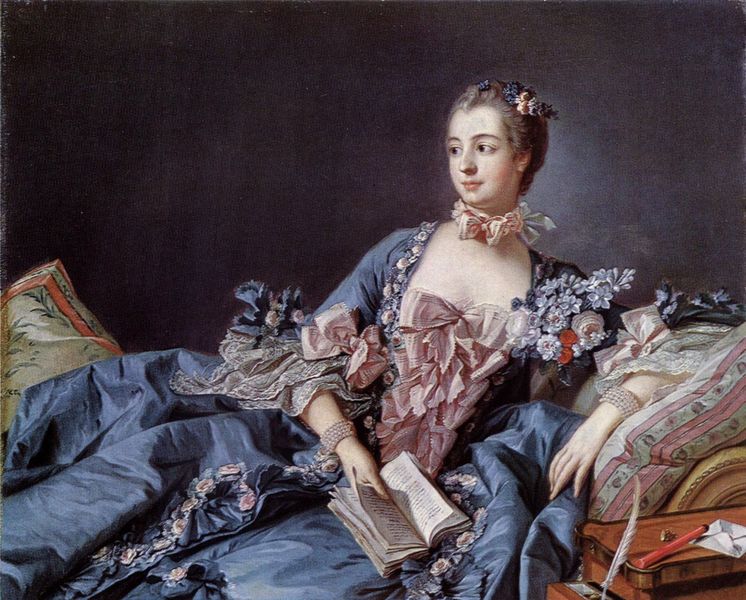
Titel: Porträt der Madame de Pompadour
Künstler: François Boucher
Standort: Edinburgh
Institution: National Gallery of Scotland
Schlagwörter: blau, feder, gemälde, haut, schatten, weiß, mädchen, blume, blumen, decolte, elegant, finger, frankreich, frau, frisur, haar, hintergrund, kleid, licht, mund, nase, ohr, schmuck, stuhl, tisch, blick, blüten, dame, rose, rosen, rot, malerei, muster, rock, schleife, jung, augen, barock, falten, gesicht, haarschmuck, inkarnat, samt, ärmel, bildnis, hals, hände, möbel, portrait, porträt, öl, haare, saum, schleifen, blässe, dekollete, dekolletee, dekoltee, kinn, lippen, perlen, puder, rokoko, rosa, schön, seide, hellblau, kopfbedeckung, kommode, sofa, liegen, ruhen, halsband, mieder, tüll, lila, violett, ölgemälde, blue, cushion, hands, kissen, könig, ornate, pillow, pillows, red, white, women, dark, dress, face, hair, jugendstil, lace, lady, nose, painting, sitting, table, weib, woman, yellow, glanz, lesen, kerze, bed, bett, flowers, pink, schublade, rüsche, rüschen, sinnieren, liegend, divan, feinmalerei, kropfband, buch, denken, haarkranz, stempel, brokat, armband, armreif, armreifen, feather, hand, flower, brief, girl, head, young, eyes, porträ, aufklärung, siegel, chaiselongue, schränkchen, seidenkleid, blaz, kopfschmuck, shadow, chin, mouth, books, desk, necklace, pen, quill, writing, korsage, leaning, eleganz, ingres, sigel, letter, reading, satin, schreibfeder, kropf, bracelet, cheeks, federkiel, decken, siegelring, eye, pompadour, fingers, breasts, book, boucher, beautiful, lips, pale, pearl, pearls, grübeln, stripes, resting, musse, marie antoinette, marquise, kanapee, forehead, gräfin, bow, blaues kleid, recamiere, barroque, reclining, halsschleife, ruffles, schränkche, sleeves, siegelwachs, arband, armbad, pages, couch, holding, 18. jahrhundert, briefkuvert, brows, necktie, throat, bows, laying, mail, jewlery, biref, bracelets, nightstand, envelope, envelop, flowered, side table, komtess, envelopp, ain, secretary desk, bracelett, chaise long, hair flower, penn